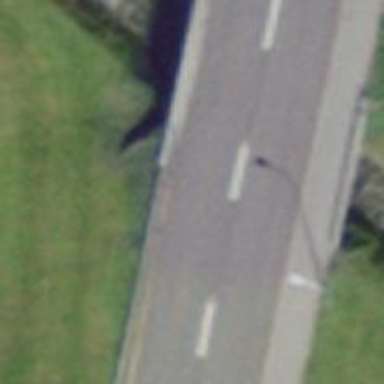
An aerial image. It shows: Primary highway on asphalt bridge.